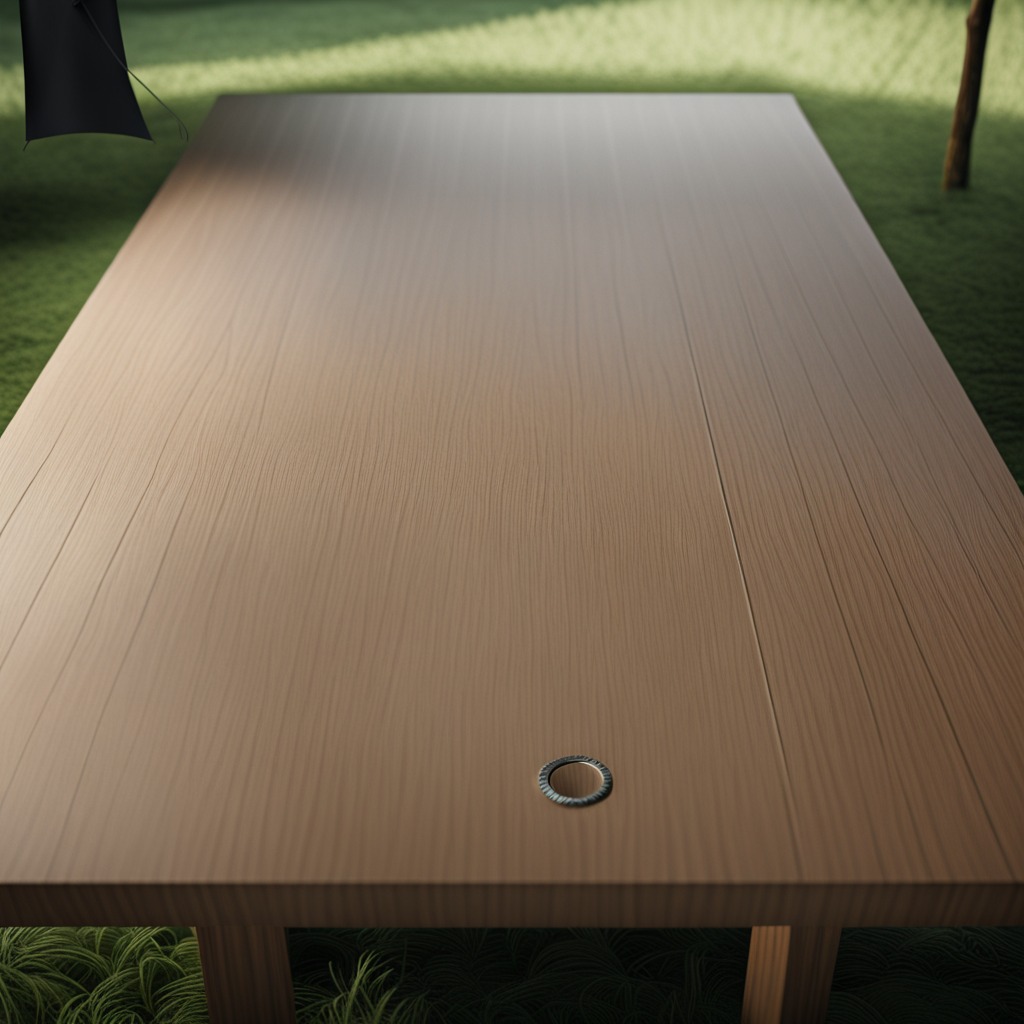
A flat metal washer lies on the wooden table in the jungle field workshop tent.